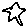
Label: star